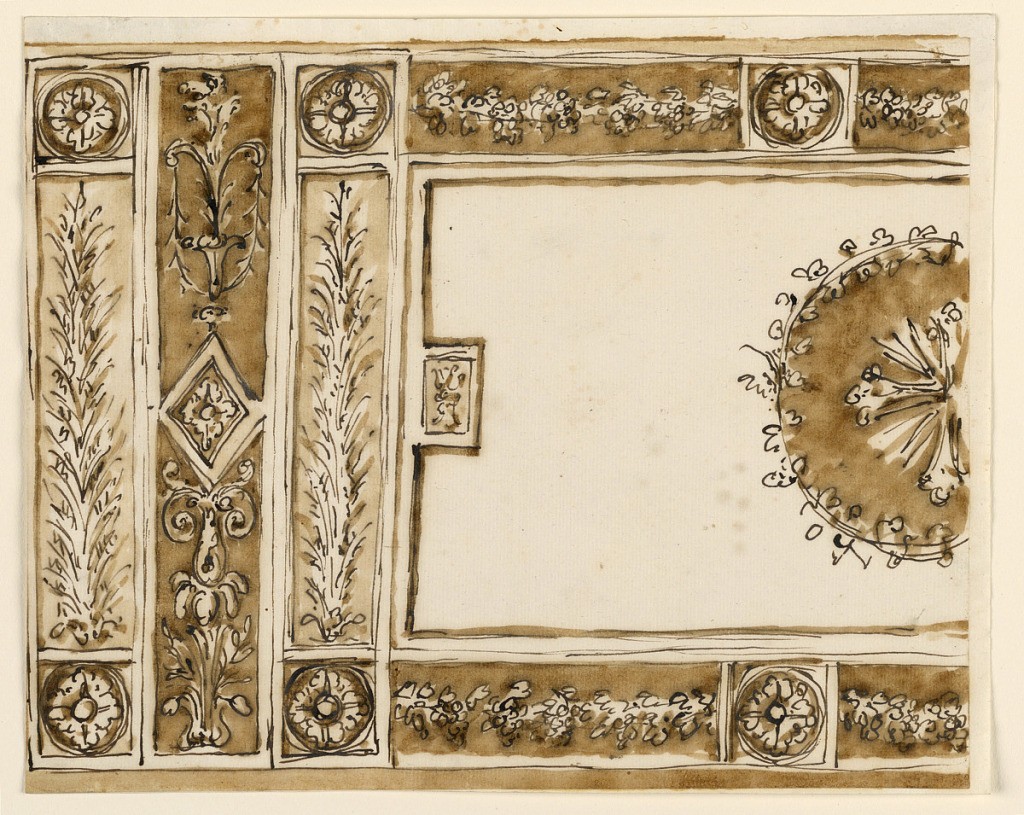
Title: Design for an Embroidered Frontal
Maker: Giuseppe Barberi, Italian, 1746–1809
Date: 1780-1790
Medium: Pen and brown ink, brush and brown wash on lined off-white laid paper
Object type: Drawing
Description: The left half is shown. An oblong panel with a cross in a border, divided into oblongs and squares, with rosettes in the corners, and above and below the lateral parts of the medallion. In the lateral oblongs rises a sheaf from a calyx. Beside it is another framing strip, with a candelabrum. It as in its center a lozenge with a rosette. Outside is a repetition of the first strip.